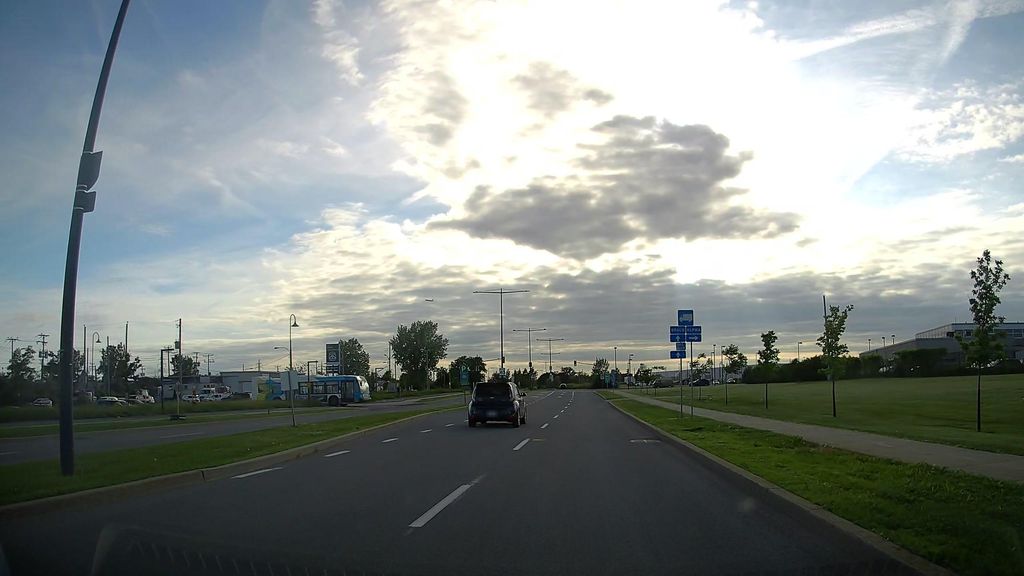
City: montreal